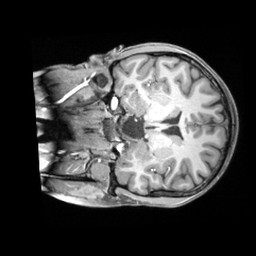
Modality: T1w
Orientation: coronal
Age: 22
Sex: female
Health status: ill
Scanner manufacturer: siemens
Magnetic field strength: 3 T
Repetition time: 2.2 s
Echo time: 0.00218 s